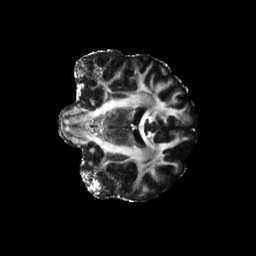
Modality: FA
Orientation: coronal
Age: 27
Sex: female
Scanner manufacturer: siemens
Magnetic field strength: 6.98 T
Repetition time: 7.08 s
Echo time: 0.0756 s